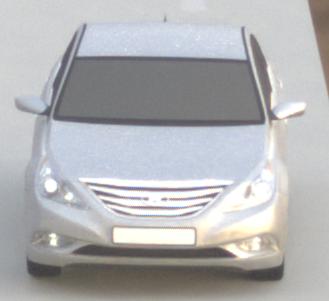
Make: Hyundai
Model: Sonata
Detailed model: Gen. 6 YF
Model produced from: 2009
Model produced until: 2016
Doors: 4
Color: white
Road condition: dry road
Daytime: sunrise or sunset
Contrast: low contrast